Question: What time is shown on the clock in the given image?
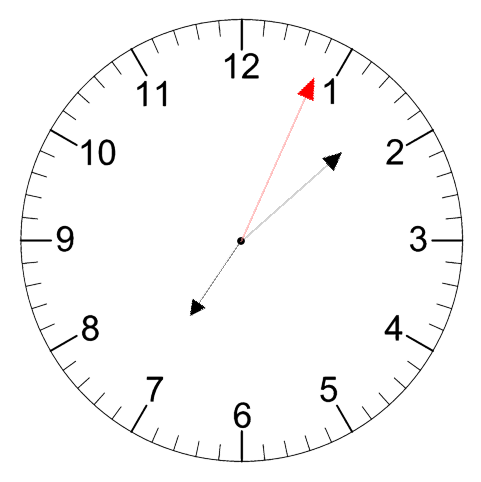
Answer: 07:08:04